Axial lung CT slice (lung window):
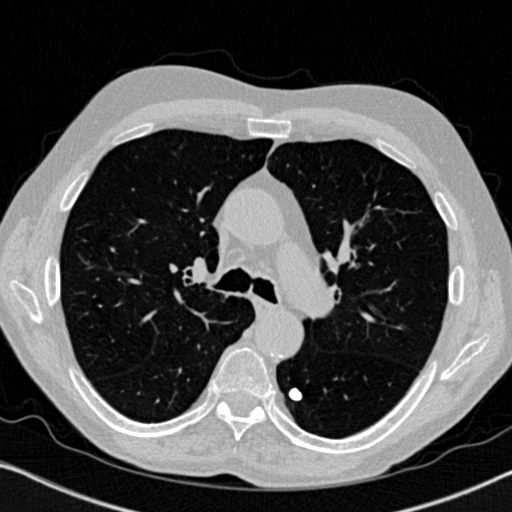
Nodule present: yes
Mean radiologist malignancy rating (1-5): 1